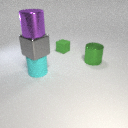
large cyan rubber cylinder below large gray metal cube